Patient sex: F
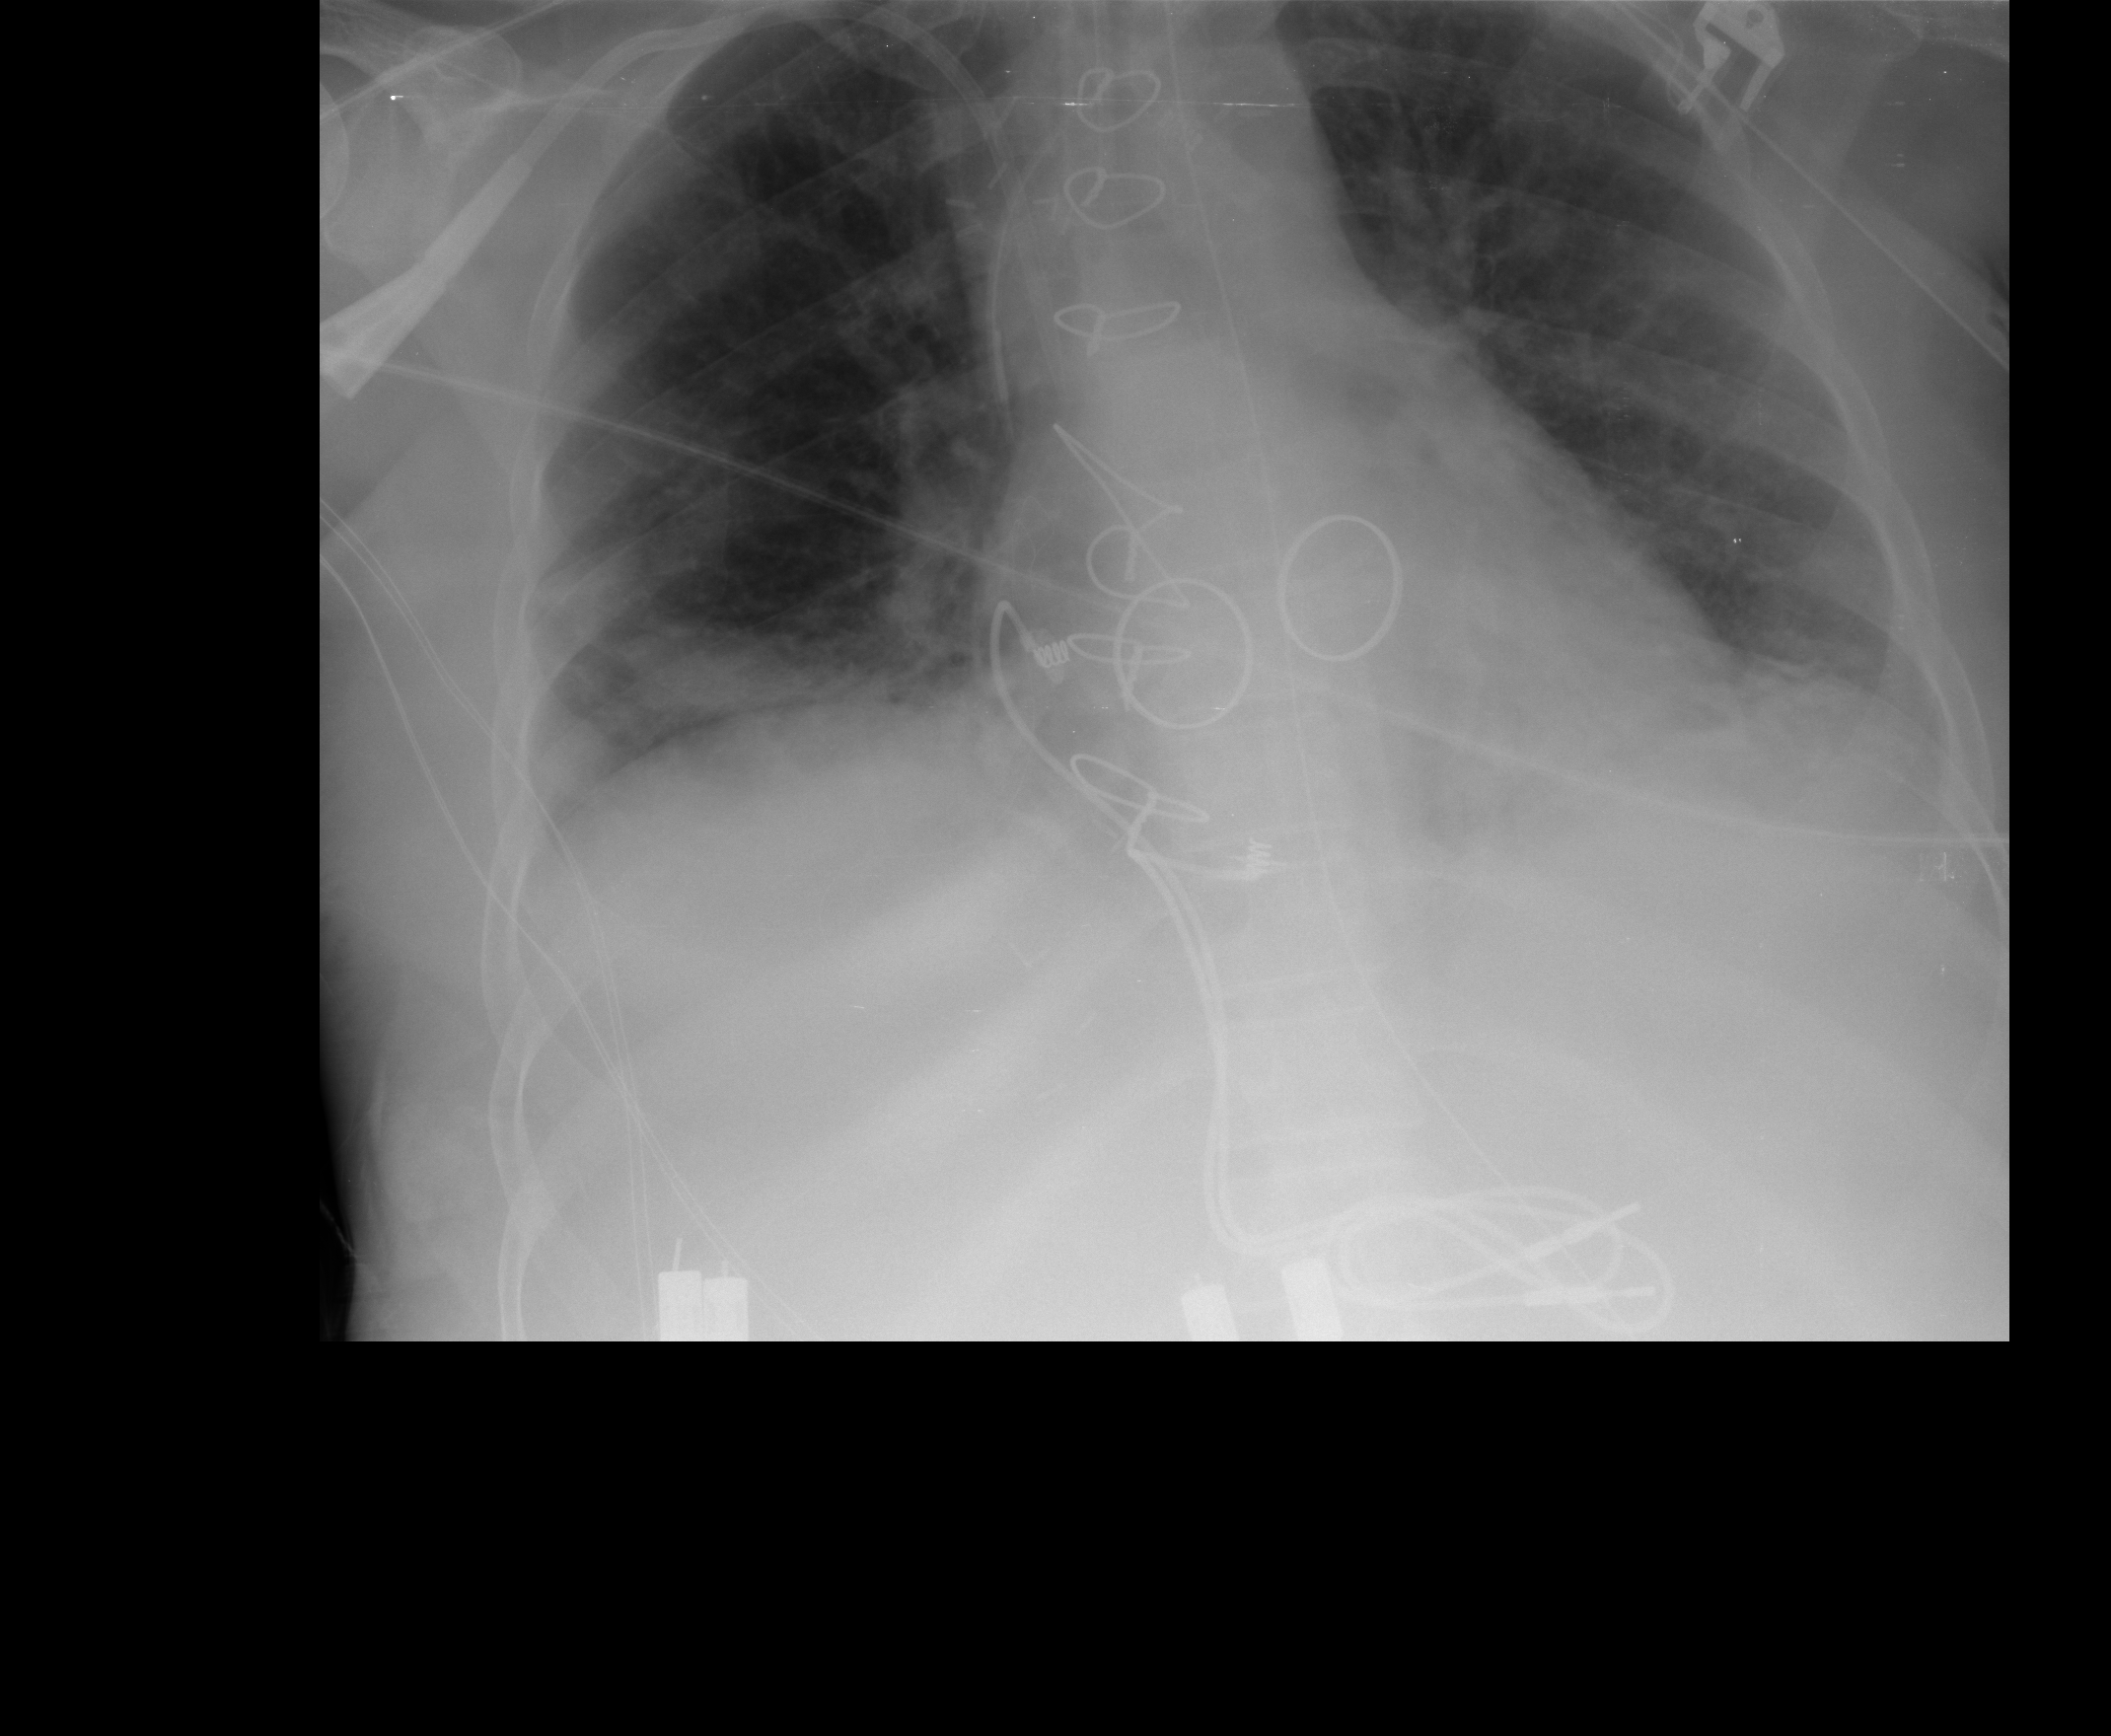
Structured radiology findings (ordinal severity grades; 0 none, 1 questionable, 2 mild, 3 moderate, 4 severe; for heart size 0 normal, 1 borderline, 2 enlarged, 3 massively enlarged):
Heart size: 0
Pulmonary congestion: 2
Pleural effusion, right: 0
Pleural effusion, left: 1
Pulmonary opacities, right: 1
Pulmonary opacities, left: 1
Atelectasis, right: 2
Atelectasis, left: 2